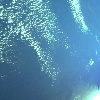
Label: water